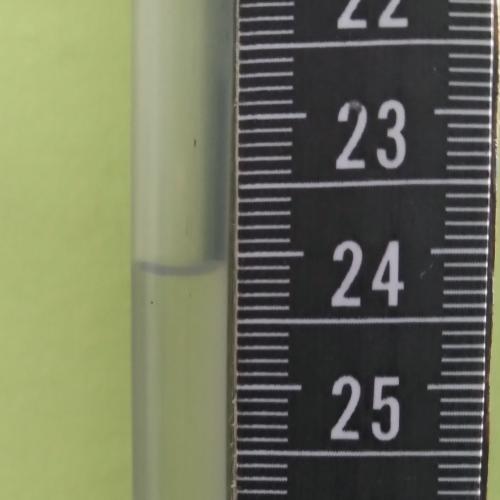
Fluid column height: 24.1 cm